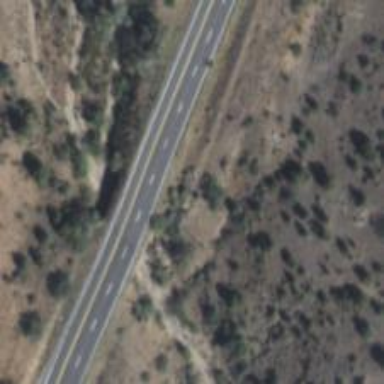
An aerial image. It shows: Abandoned road.